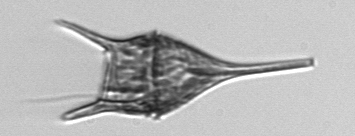
Label: Tripos_lineatus